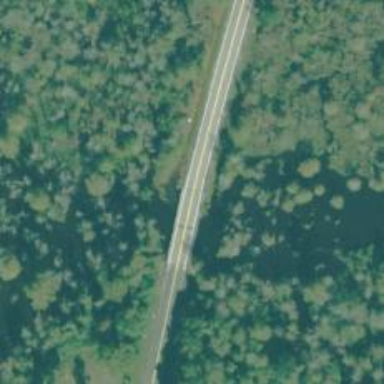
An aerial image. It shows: Unclassified road on bridge.